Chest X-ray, AP view. Patient: 58 years old, sex F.
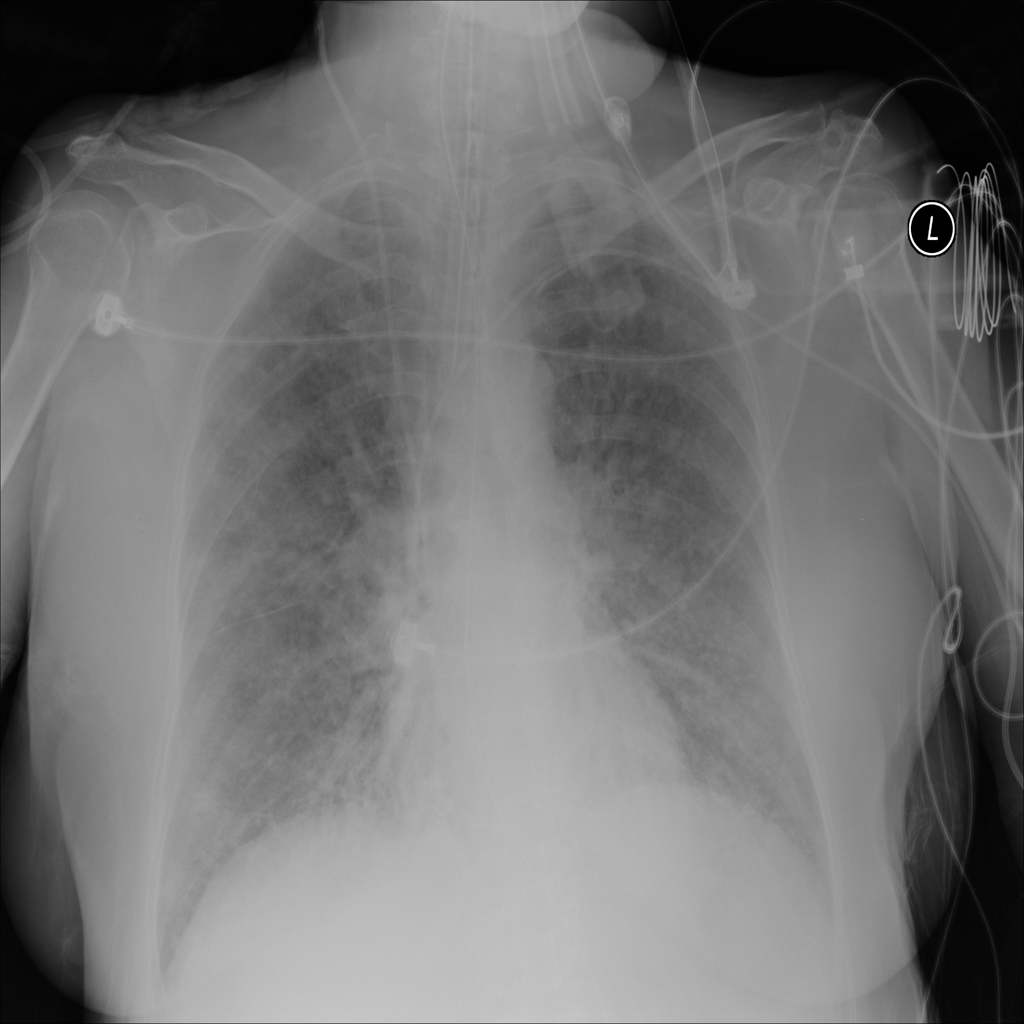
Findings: Infiltration